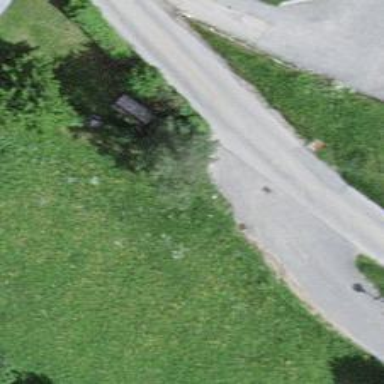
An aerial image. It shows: Unpaved footway.